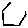
Label: hexagon